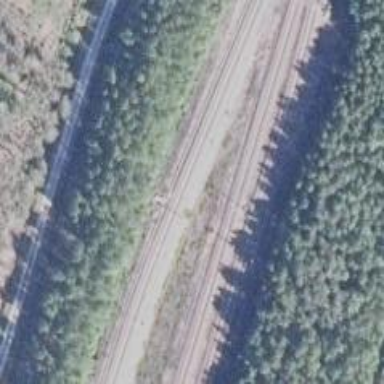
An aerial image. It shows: Railway signal.